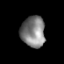
Tissue: prostate
Cell type: Fibroblasts
Senescence score: 0.7738
Nuclear area (px): 733
Mean DAPI intensity: 129.386